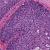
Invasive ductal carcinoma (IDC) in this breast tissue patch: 0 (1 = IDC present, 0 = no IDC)